Question:
I am trying to re-create the lightning bolt symbol from The Flash (DC Comics) (or the T-shirt worn by 's Sheldon Cooper) in CSS.
This is going to act like a star rating system, only a 'lightning rating system' instead.
However, since I'm trying to keep the HTML to a minimum, I'd like to style this in CSS only.
I have got to the stage of:
'''
html,
body {
margin: 0;
height: 100%;
background: radial-gradient(ellipse at center, rgba(79, 79, 79, 1) 0%, rgba(34, 34, 34, 1) 100%);
}
.wrap {
height: 50vw;
width: 50vw;
position: relative;
margin: 0 auto;
}
.circ:hover{
background:gray;
}
.circ:hover .bolt{
background:gold;
}
.circ {
height: 50%;
width: 50%;
background: white;
border: 5px solid black;
border-radius: 50%;
position: absolute;
top: 50%;
left: 50%;
transform: translate(-50%, -50%);
box-shadow:0 0 10px 2px black;
}
.bolt {
position: absolute;
top: 5%;
left: 50%;
height: 70%;
width: 30%;
background: yellow;
border: 2px solid black;
border-bottom: none;
transform: perspective(200px) skewX(-10deg) rotateX(15deg);
}
.bolt:before {
content: "";
position: absolute;
top: 90%;
left: 20%;
height: 50%;
width: 100%;
background: inherit;
border: 2px solid black;
transform: ;
}
/*
.bolt:after{
content:"";
position:absolute;
top:-40%;left:20%;
height:50%;
width:100%;
background:inherit;
transform:perspective(50px) skewX(-10deg) rotateX(45deg);
}*/
'''
'''
<script src="https://cdnjs.cloudflare.com/ajax/libs/prefixfree/1.0.7/prefixfree.min.js"></script>
<div class="wrap">
<div class="circ">
<div class="bolt"></div>
</div>
</div>
'''
but do not know how to continue from here.
I've attempted using the 'perspective' property, although I don't think I've quite got a handle on it as of yet - mainly because I'm slightly confused as to what it is doing to the ':before' and ':after' properties when it is applied to the parent.
I have chosen CSS for this as the white background and bolt colour will be changing on click, and because I know how to do that with CSS.
(I know SVG may be a better option here, but I have not been able to learn this due to time restrictions, so I'd prefer to use 'what I know how to use', which is, CSS)
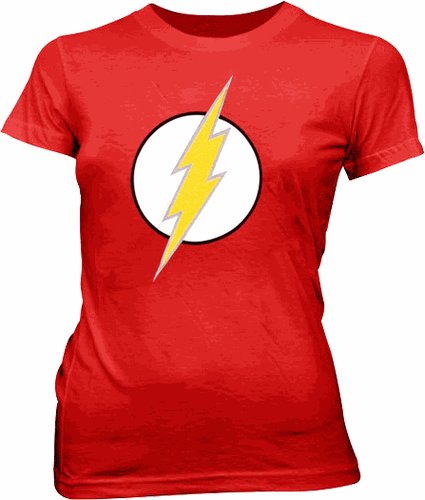
Answer: # SVG
Here you go . @jbutler483
<URL>
<URL>
'''
svg {
background-color: red;
}
'''
'''
<svg width="100px" height="200px" viewBox="0 0 100 150">
<circle fill="white" stroke="black" cx="50" cy="75" r="50"></circle>
<polygon stroke="gray" fill="yellow" points="100,0 67,50 90,45 47,100 70,95 0,150 27,110 12,113 50,70 30,73 100,0" />
</svg>
'''
## or css
Its just '::before' and '::after' elements on the lighting.
'drop-shadow' on the lighting container.
'''
body {
background-color: red;
}
.container {
-webkit-filter: drop-shadow(2px 2px 0px gray);
}
.circle {
display: inline-block;
border-radius: 50%;
background-color: white;
border: 5px solid black;
border-color: black;
}
.lightning {
position: relative;
margin: 50px;
width: 30px;
height: 50px;
transform-origin: 50% 50%;
transform: skewX(-30deg) skewY(-30deg) rotate(10deg);
background-color: yellow;
}
.lightning:before {
position: absolute;
border-style: solid;
border-width: 0 0 40px 30px;
border-color: transparent transparent yellow transparent;
top: -39px;
left: -17px;
content: "";
}
.lightning:after {
position: absolute;
border-style: solid;
border-width: 0 0 40px 30px;
border-color: transparent transparent transparent yellow;
bottom: -39px;
right: -17px;
content: "";
}
'''
'''
<div class="circle">
<div class="container">
<div class="lightning"></div>
</div>
</div>
'''